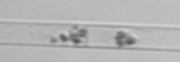
Label: Dactyliosolen_blavyanus